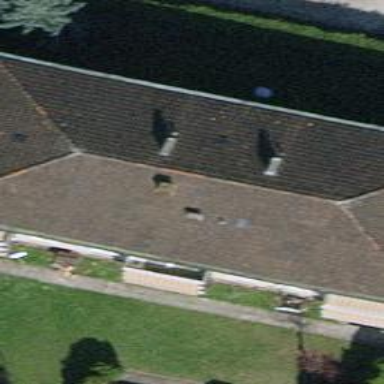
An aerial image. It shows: House with hipped roof.